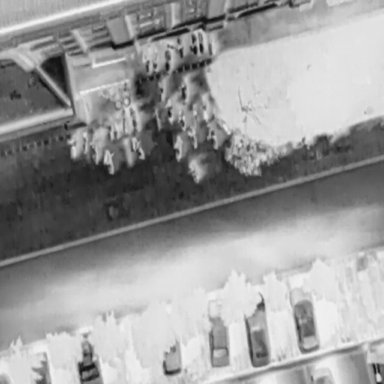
There are 32 objects shown in the infrared image, including 26 Bicycles, and six Cars.